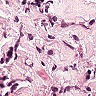
Metastatic tissue present: yes